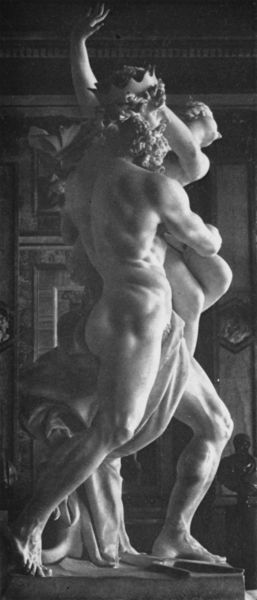
Titel: Raub der Proserpina
Künstler: Giovanni Lorenzo Bernini
Institution: Rom, Villa Borghese
Schlagwörter: akt, gott, körper, mann, nackt, frau, marmor, nacht, weiss, tuch, bart, barock, halten, stehen, stein, vollbart, figur, stehend, paar, krone, locken, skulptur, statue, füße, wehr, könig, kraft, muskeln, festhalten, zehen, lockig, raub, mythologie, frauenraub, figura serpentinata, gemeißelt, poseidon, vergewaltigung, marmorskulptur, sabinerinnen, sabinerin, rauben, po, sich winden